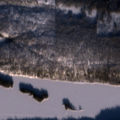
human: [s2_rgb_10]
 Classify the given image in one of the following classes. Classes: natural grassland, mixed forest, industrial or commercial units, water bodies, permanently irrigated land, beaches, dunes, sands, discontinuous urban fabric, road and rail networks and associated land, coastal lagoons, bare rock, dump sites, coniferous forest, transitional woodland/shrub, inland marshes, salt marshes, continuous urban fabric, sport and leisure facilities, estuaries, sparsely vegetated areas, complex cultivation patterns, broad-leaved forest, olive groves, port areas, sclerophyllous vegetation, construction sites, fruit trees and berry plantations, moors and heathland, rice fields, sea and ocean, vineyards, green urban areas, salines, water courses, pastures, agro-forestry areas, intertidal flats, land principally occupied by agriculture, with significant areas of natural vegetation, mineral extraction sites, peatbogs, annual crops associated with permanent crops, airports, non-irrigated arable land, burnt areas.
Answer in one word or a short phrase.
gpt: coniferous forest, mixed forest, water bodies